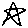
Label: star